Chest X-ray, PA view. Patient: 77 years old, sex F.
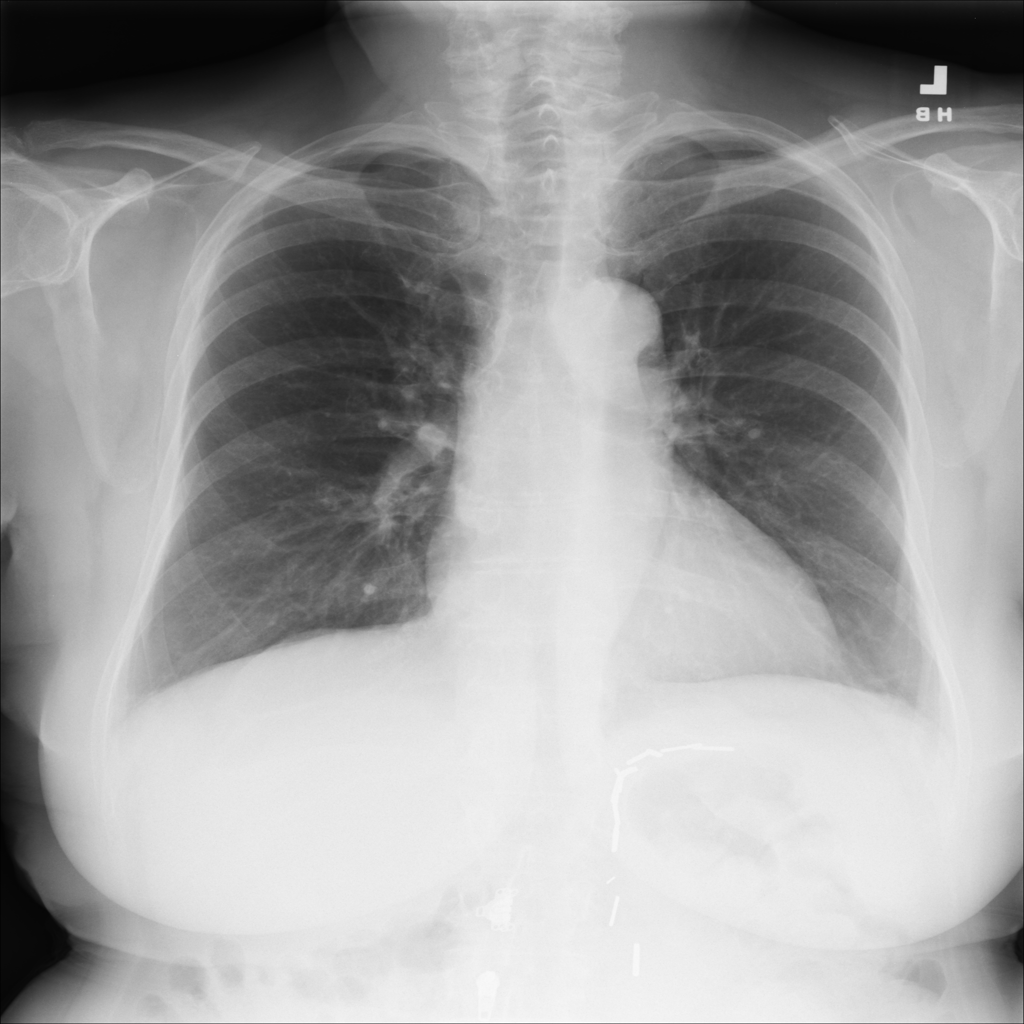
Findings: No Finding